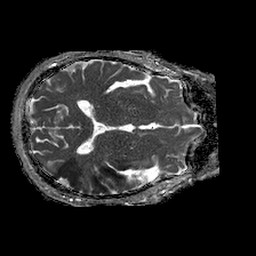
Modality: ADC
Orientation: axial
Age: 70
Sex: male
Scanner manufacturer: philips
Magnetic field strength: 1.5 T
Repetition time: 4.6 s
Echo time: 0.08528 s